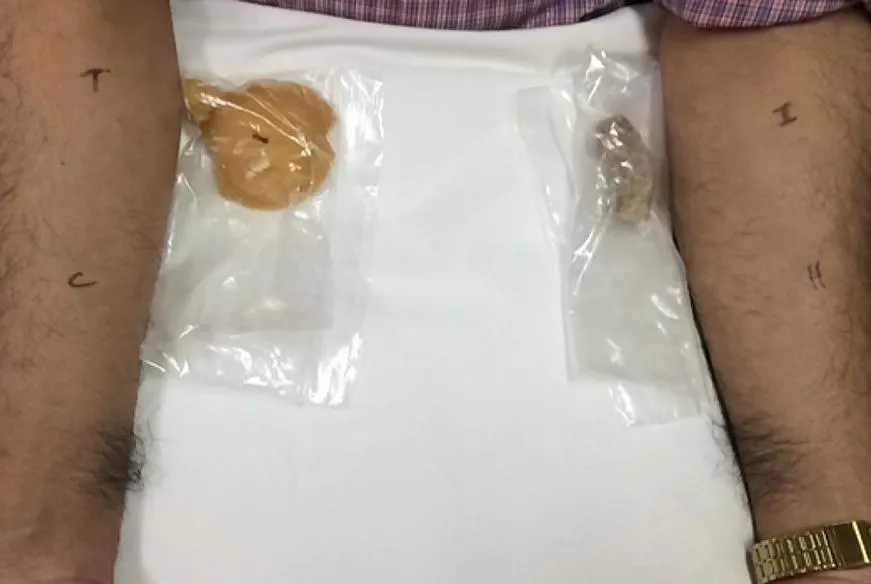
Wheal and flare response to skin-prick test to saline slurry of Thai (T) and Indian (I) sweeteners.
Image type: medical_photograph (skin_photograph)